Question: I have following data structure:

Basically here I have a list, that contains other lists (their size can be arbitrary, in my case all 4 lists have size 2). I have to group so that lists that have the same elements go into one list (maybe not the best formulations, but I cannot formulate it better). In my case the results should be as follows:
'[72, 83, 127]' and '[110, 119]'.
If for example thirds sublist is contains elements '[83, 127, 55, 22]', then the result should be as follows:'[72, 83, 127, 55, 22]' and '[110, 119]'. (So I have to include all sublist elements).
How can I do such thing in Java or Groovy?
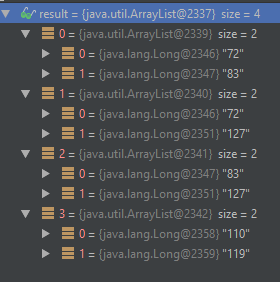
Answer: Since you have to process the whole list, one good option is to leverage groovy collection's <URL>:
'''
def values = [[72, 83], [72, 127], [83, 127], [110, 119]]
def result = values.inject([], { res, value ->
println "res = $res | value = $value"
def found = res.find {
if (it.intersect(value)) {
it.addAll(value - it)
true
}
}
if (!found) {
res << value
}
res
})
println result
assert [[72, 83, 127], [110, 119]] == result
'''
So that:
'''
res = [] | value = [72, 83]
res = [[72, 83]] | value = [72, 127]
res = [[72, 83, 127]] | value = [83, 127]
res = [[72, 83, 127]] | value = [110, 119]
[[72, 83, 127], [110, 119]]
'''
: the above solution is not working well in some cases, i.e.,
'''
def values = [[72, 83], [72, 127], [83, 127], [110, 119], [47, 56], [56, 72]]
'''
yields
'''
[[72, 83, 127, 56], [110, 119], [47, 56]]
'''
while if the list is sorted it yields (which I think it is the correct solution)
'''
[[47, 56, 72, 83, 127], [110, 119]]
'''
A better solution that solves the previous issue (i.e., a list sharing elements with several lists of the result):
'''
def values = [[72, 83], [72, 127], [83, 127], [110, 119], [120, 121], [121, 127]]
def result = values.inject([], { res, value ->
println "res = $res | value = $value"
def found = res.findAll { it.intersect(value) }
println " -> found = $found"
if (!found) {
res << value
} else {
res.removeAll(found)
def merged = found.collect({ it + value as Set }).flatten() as Set
println " -> merged = $merged"
res << merged
}
println " => res = $res"
res
})
'''